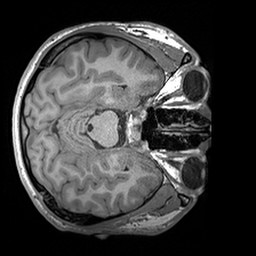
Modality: T1w
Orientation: axial
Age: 23
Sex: male
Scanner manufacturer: siemens
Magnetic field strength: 3 T
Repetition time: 1.6 s
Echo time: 0.00236 s